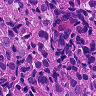
Metastatic tissue present: yes